Interaction volume radius: 5 \u00c5
Interaction volume height: 15 \u00c5
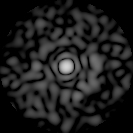
Disorder parameter: 0.8569